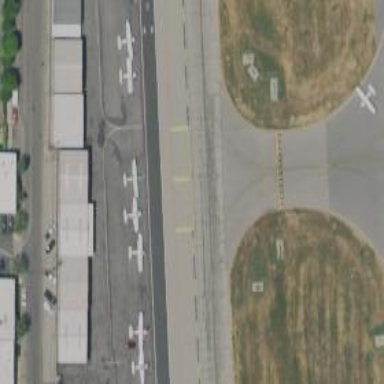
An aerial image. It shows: View of taxiway at the airport.